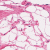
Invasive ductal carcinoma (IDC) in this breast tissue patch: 1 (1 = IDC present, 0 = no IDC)